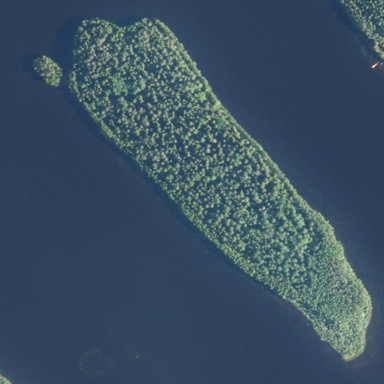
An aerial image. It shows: Islet.